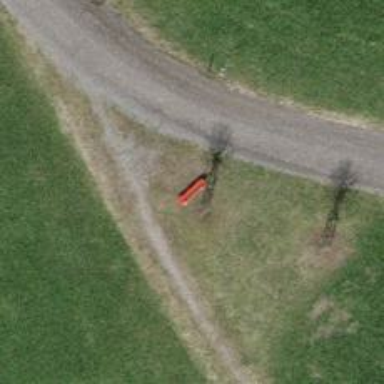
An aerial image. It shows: Bench.